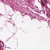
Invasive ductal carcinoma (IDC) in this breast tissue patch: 0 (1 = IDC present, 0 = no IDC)